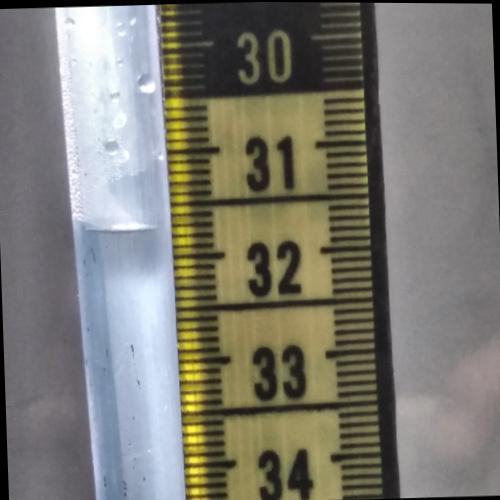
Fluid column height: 31.7 cm